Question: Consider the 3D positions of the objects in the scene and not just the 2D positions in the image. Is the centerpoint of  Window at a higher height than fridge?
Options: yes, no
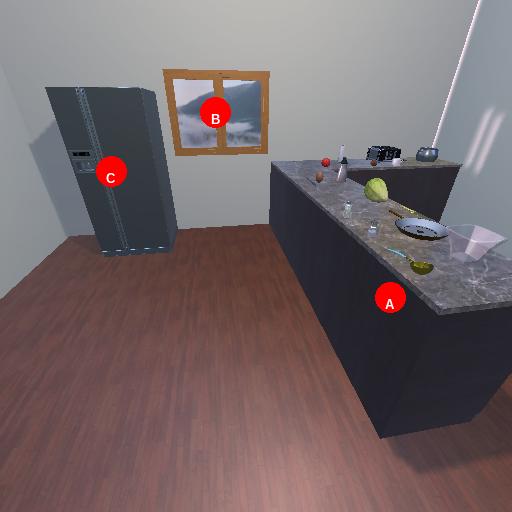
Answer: yes